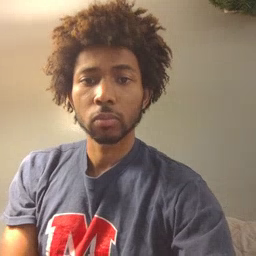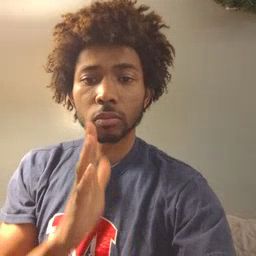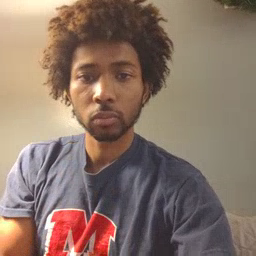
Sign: after